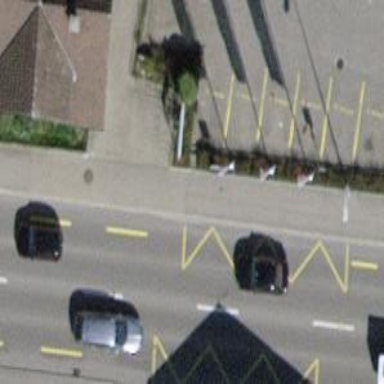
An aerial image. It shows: Bus stop with platform for public transport.